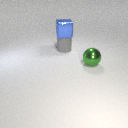
large green metal sphere to the right of large gray rubber cylinder